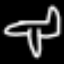
Label: airplane